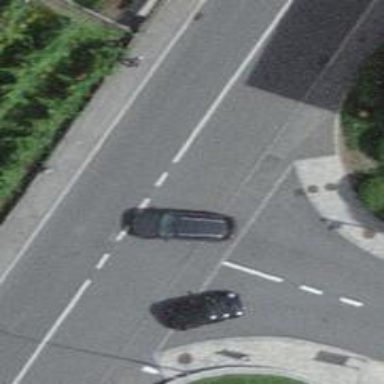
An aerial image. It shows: Road with traffic signals.